Interaction volume radius: 10 \u00c5
Interaction volume height: 30 \u00c5
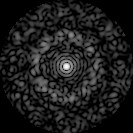
Disorder parameter: 0.8425